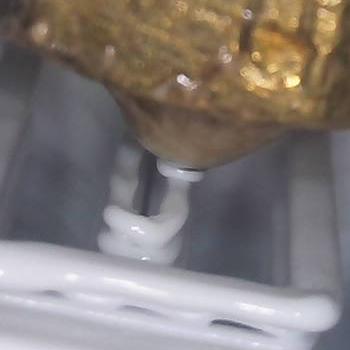
Flow rate: 224%